Question: I'm trying to transition our app to use SWRevealViewController to give us a side-bar on each side of the application. But despite following the code in one of the example apps, I'm getting an error where the ViewController for the front view doesn't work properly. viewDidLoad gets called, but everything remains black.
Interestingly, if in my viewDidLoad, I set the background colour to red of the view, this is reflected. But stuff in Interface builder from the original story board is not.
The code I use in the AppDelegate is:
'''
- (BOOL)application:(UIApplication *)application didFinishLaunchingWithOptions:(NSDictionary *)launchOptions
{
UIWindow *window = [[UIWindow alloc] initWithFrame:[[UIScreen mainScreen] bounds]];
self.window = window;
MainViewController *frontViewController = [[MainViewController alloc] init];
RearViewController *rearViewController = [[RearViewController alloc] init];
UINavigationController *frontNavigationController = [[UINavigationController alloc] initWithRootViewController:frontViewController];
UINavigationController *rearNavigationController = [[UINavigationController alloc] initWithRootViewController:rearViewController];
SWRevealViewController *revealController = [[SWRevealViewController alloc] initWithRearViewController:rearNavigationController frontViewController:frontNavigationController];
revealController.delegate = self;
RightViewController *rightViewController = rightViewController = [[RightViewController alloc] init];
rightViewController.view.backgroundColor = [UIColor greenColor];
revealController.rightViewController = rightViewController;
//revealController.bounceBackOnOverdraw=NO;
//revealController.stableDragOnOverdraw=YES;
self.viewController = revealController;
self.window.rootViewController = self.viewController;
[self.window makeKeyAndVisible];
return YES;
}
#pragma mark - SWRevealViewDelegate
- (id <UIViewControllerAnimatedTransitioning>)revealController:(SWRevealViewController *)revealController animationControllerForOperation:(SWRevealControllerOperation)operation fromViewController:(UIViewController *)fromVC toViewController:(UIViewController *)toVC
{
if ( operation != SWRevealControllerOperationReplaceRightController )
return nil;
if ( [toVC isKindOfClass:[RightViewController class]] )
{
if ( [(RightViewController*)toVC wantsCustomAnimation] )
{
id<UIViewControllerAnimatedTransitioning> animationController = [[CustomAnimationController alloc] init];
return animationController;
}
}
return nil;
}
'''
This is the Main.Storyboard which is just for the MainViewController:

When the app loads, the view is just black. But I can drag from both the left and right edge and view the side bars as would be expected. So it's only the FrontView that is coming up black. I stuck an NSLog() into the ViewDidLoad, which appears in the console, as does one in -(void)loadView{}, which shows the View is loading.
If I put into the viewDidLoad a '[self.view setBackgroundColor:[UIColor redColor]]' this takes effect, meaning it is linked to the view, but it's just the view inside the storyboard is not appearing. Which is weird since the Storyboard also contains a NavigationController, which does appear (I think - unless that navigation controller is coming from somewhere else - which I'm pretty sure it isn't).
Any thoughts on what might be causing this?
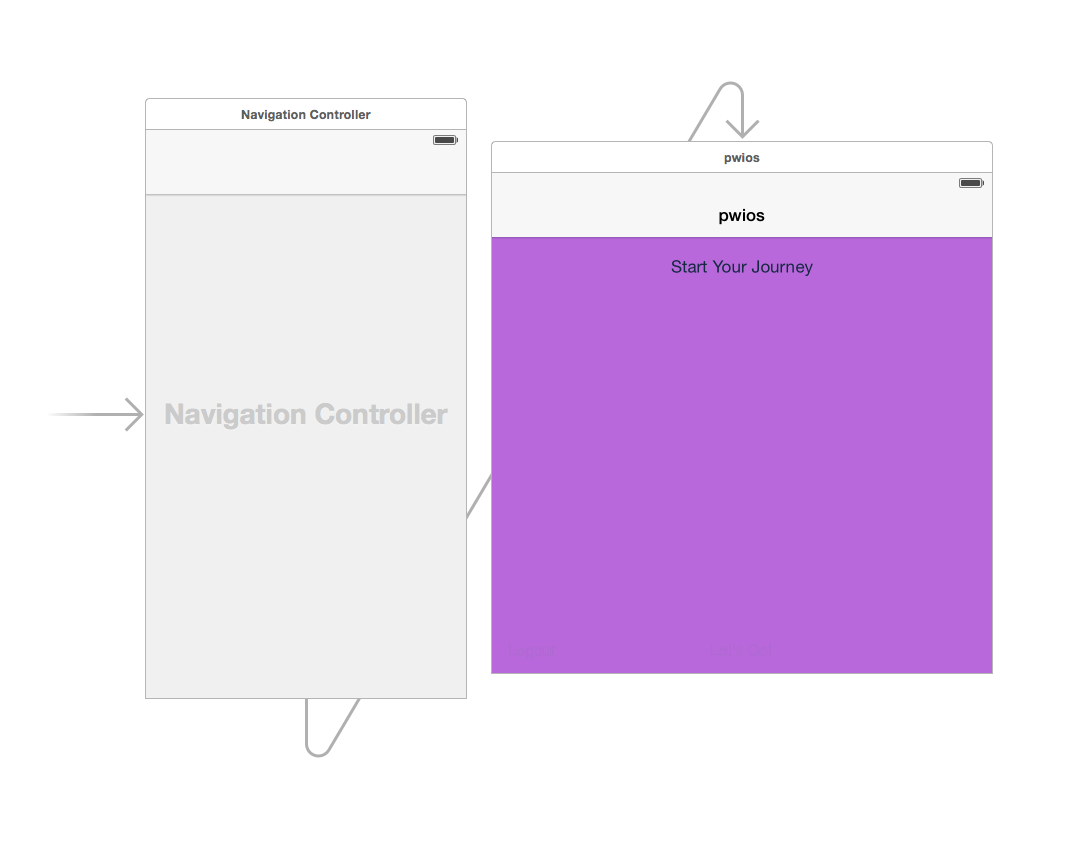
Answer: I had the same thing going on. I fixed it while looking on the Example code.
1. In your Storyboard add a UIViewController
2. Select it and in Identity Inspector just use 'SWRevealViewController' as class
3. Add a UITableViewController to your story board
4. Now select your previously added ViewControler and right-click-draw a line to your TableViewController
5. Select 'reveal view controller set controller'
6. Click on the newly added Segue and in Attribute Inspector change the identifier to 'sw_rear'
7. Add any custom ViewController (for example 'MyViewController') to the story board
8. Select it, then go to the Menu->Editor->Embed In->Navigation Controller
9. Now a new Navigation Controller should appear
10. Again right-click-draw a line from the first ViewController to your new NavigationController
11. Again choose 'reveal view controller set controller'
12. Now set the identifier of this new Segue to 'sw_front'
Now you have a Basic Setup and when running your app, you should see your custom ViewController. Now the Button for the Menu has to be added.
In your ViewControllers .m add following:
'''
@interface MyViewController ()
@property (nonatomic) IBOutlet UIBarButtonItem* revealButtonItem;
@end
- (void)viewDidLoad {
[super viewDidLoad];
[self customSetup];
}
- (void)customSetup
{
SWRevealViewController *revealViewController = self.revealViewController;
if ( revealViewController )
{
[self.revealButtonItem setTarget: self.revealViewController];
[self.revealButtonItem setAction: @selector( revealToggle: )];
[self.navigationController.navigationBar addGestureRecognizer: self.revealViewController.panGestureRecognizer];
}
}
'''
Now again switch to the story board. Add a UIBarButtonItem to MyViewController. Again right-click-draw a line from MyViewController to this new item in the NavigationBar. Choose 'revealButtonItem'.
Thats it! Repeat the last steps for every ViewController you want to add. You only have to connect them with right-click-drawing from the TableView to your newly added NavigationController of each of your added ViewControllers. To push the ViewControllers just select 'reveal view controller push controller'.
Hope that helps a bit!